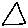
Label: triangle